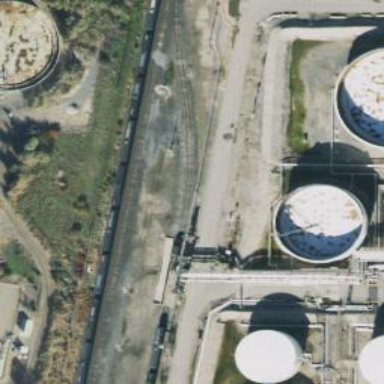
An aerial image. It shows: Railway siding for service.